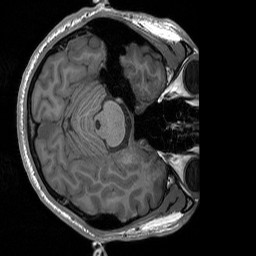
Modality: T1w
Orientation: axial
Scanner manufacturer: siemens
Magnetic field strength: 3 T
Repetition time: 1.76 s
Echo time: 0.0022 s